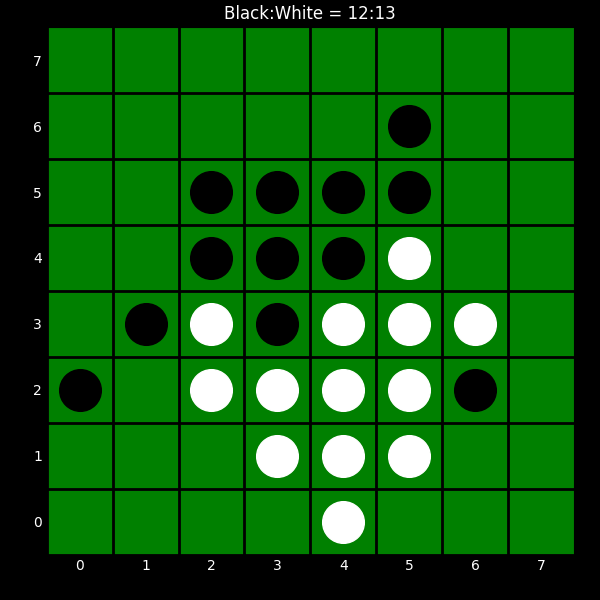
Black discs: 12
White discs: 13